Question: In my app I would like to show a bottom sheet with 'showModalBottomSheet' to let the user pick a font. When a new font is selected I would like to reflect the changes immediately in the parent view that is presenting the sheet without closing the sheet.
With 'Navigator.pop(context, value);' I can easily send data back to the parent but I don't wanna close the bottom sheet on every selection.
Is there any way to achieve this behavior?

This it my current code to show and hide the picker modal:
'''
void showFontPicker() {
showModalBottomSheet(
context: context,
isScrollControlled: true,
isDismissible: true,
builder: (context) => FontPickerSheet()).then((value) {
setState(() {
widget.myPostcard.font = value;
});
});
}
'''
'''
CupertinoPicker(
itemExtent: 30,
onSelectedItemChanged: (int value) {
Navigator.pop(context, value);
},
...
'''
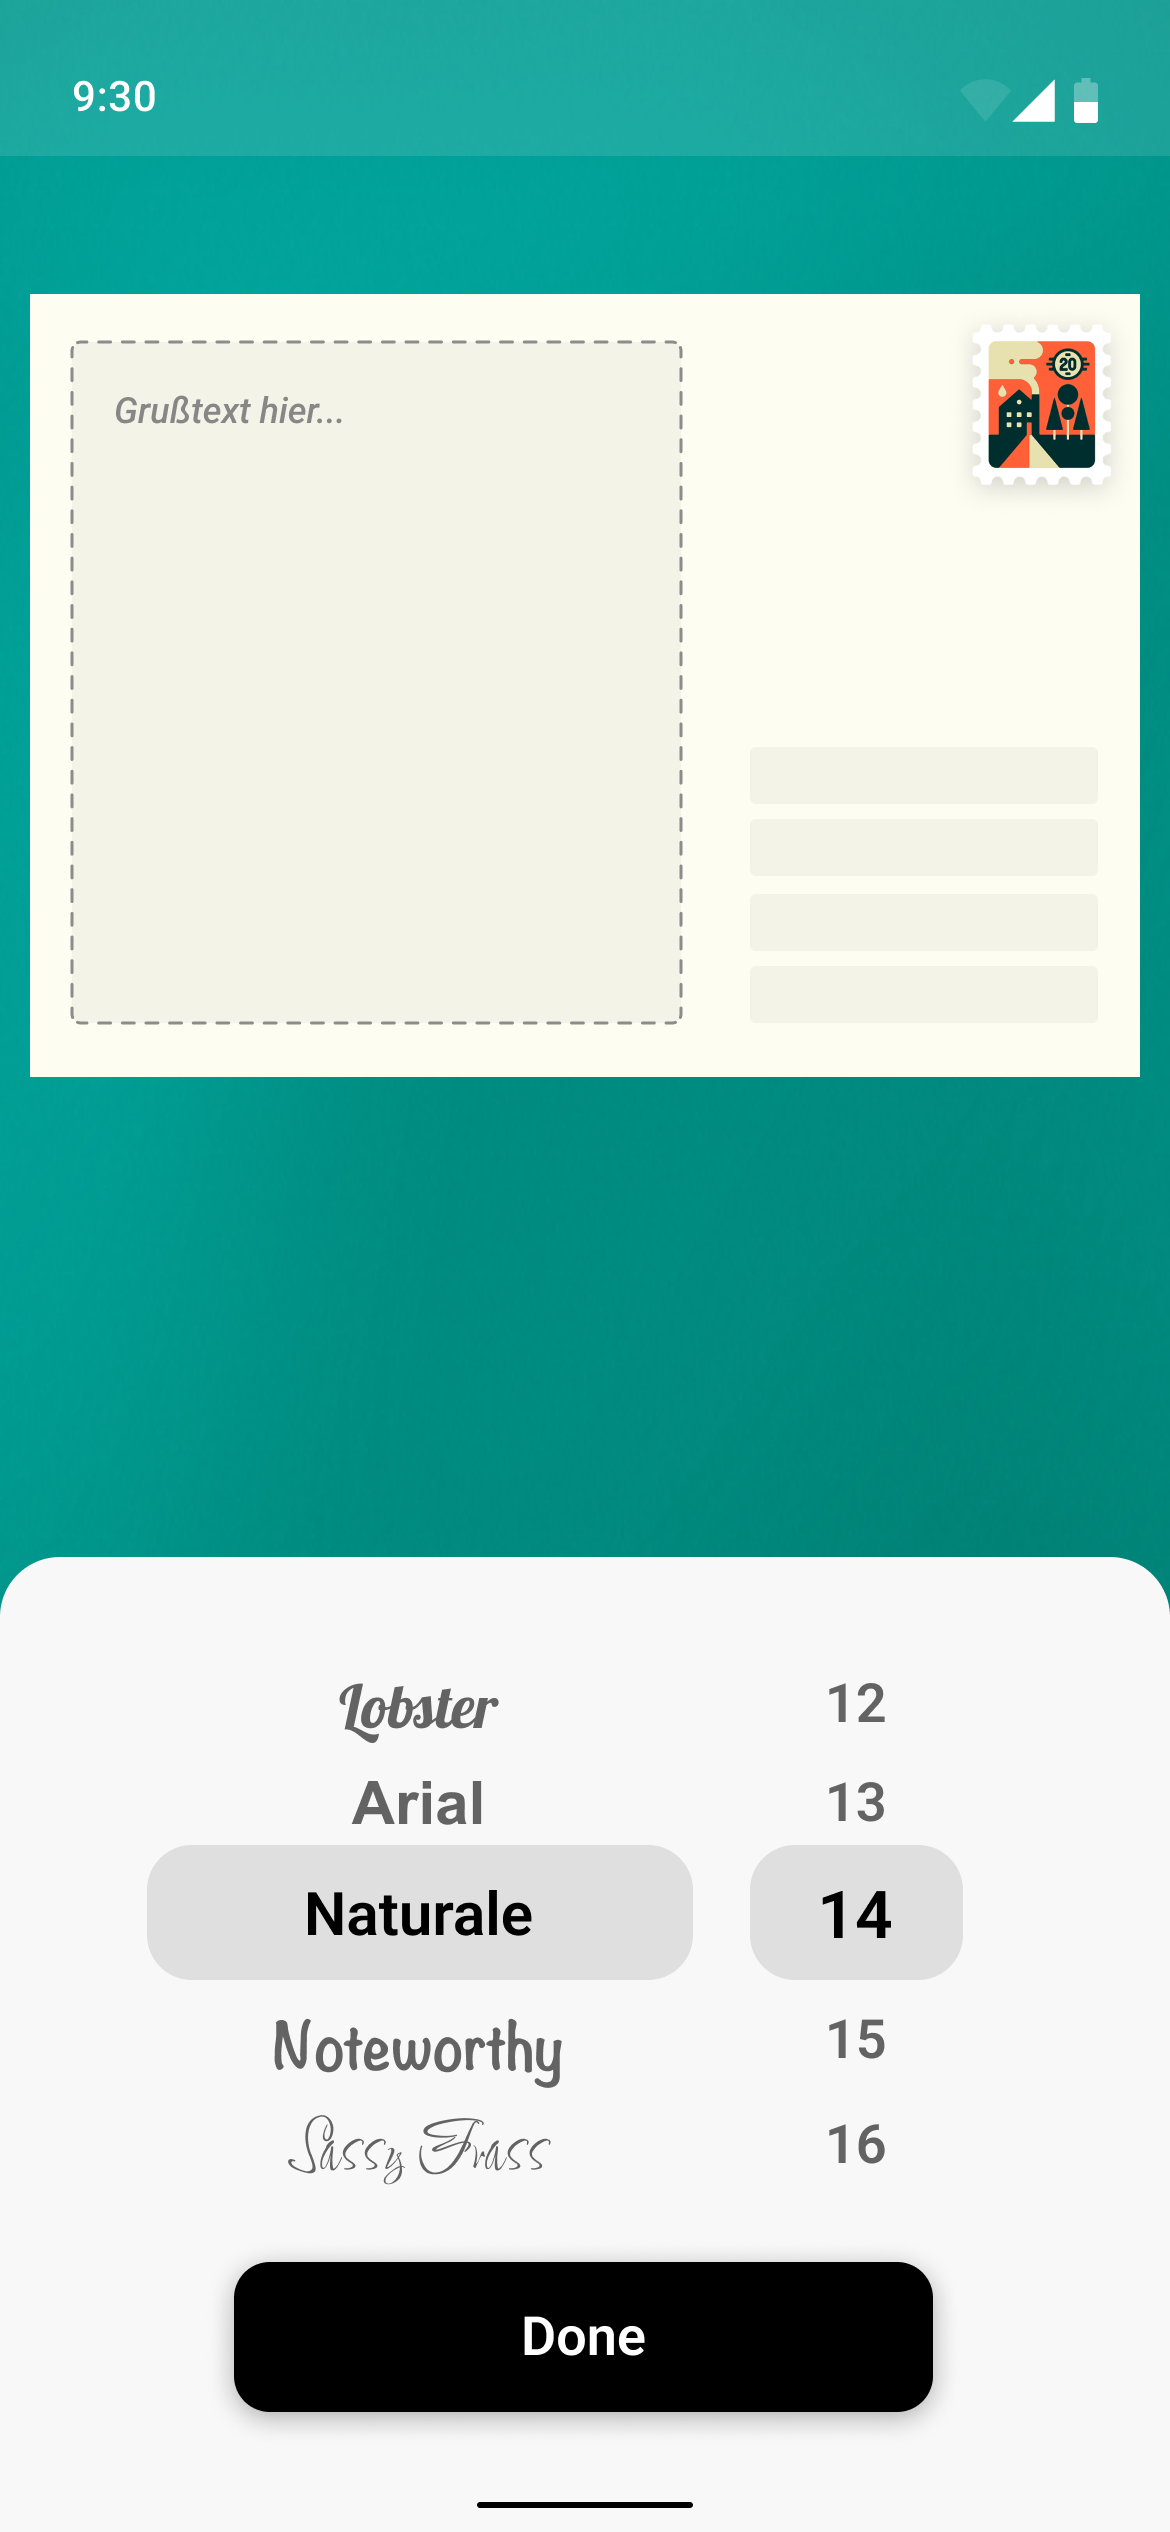
Answer: You can pass a function to update the main state as parameter as follow:
'''
void showFontPicker() {
showModalBottomSheet(
context: context,
isScrollControlled: true,
isDismissible: true,
builder: (context) => FontPickerSheet(onSelected: updateMainView )).then((value) {
setState(() {
widget.myPostcard.font = value;
});
});
}
void updateMainView(value)
{
setState(() {
widget.myPostcard.font = value
});
}
'''
'''
CupertinoPicker(
itemExtent: 30,
onSelectedItemChanged: (int value) {
onSelected(value); // or widget.onSelected(value); [it depends on how you passed this value]
},
...
'''